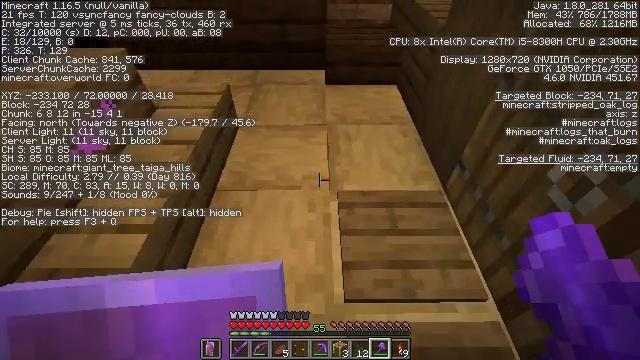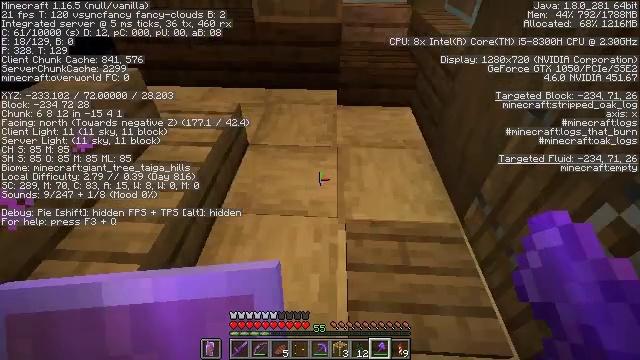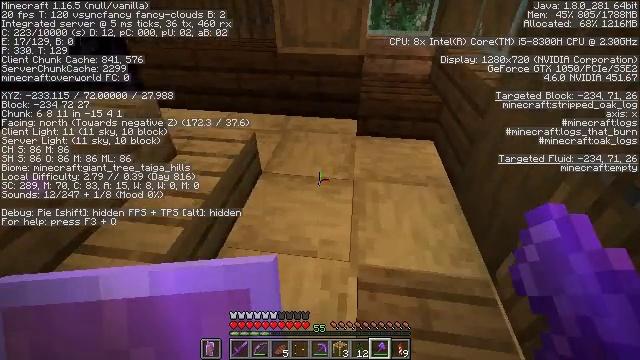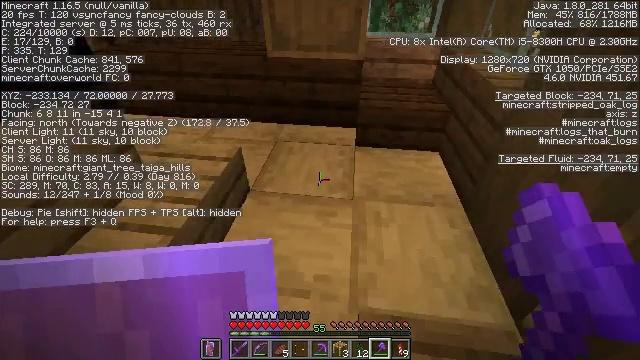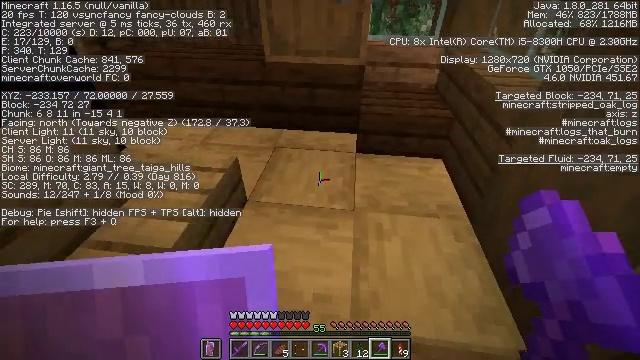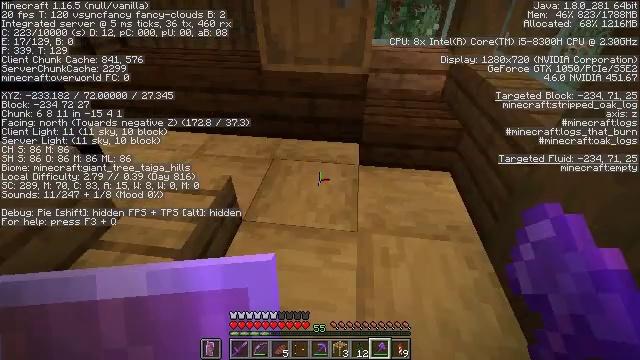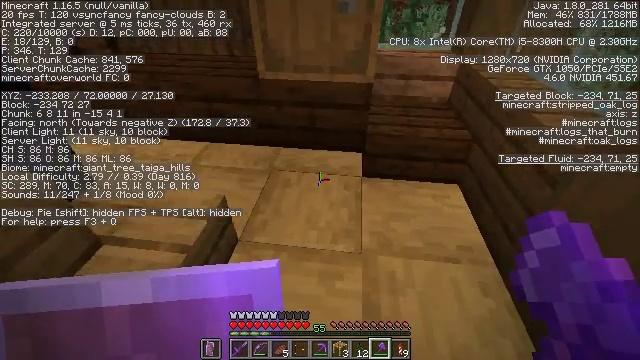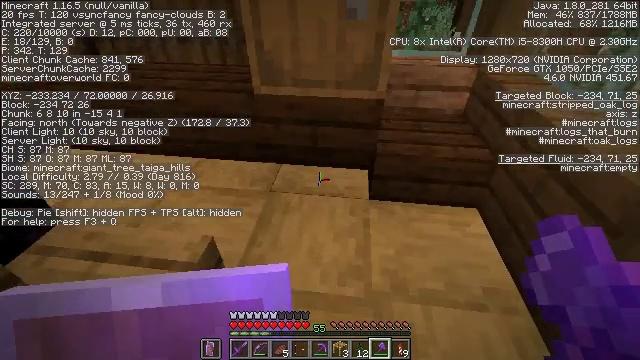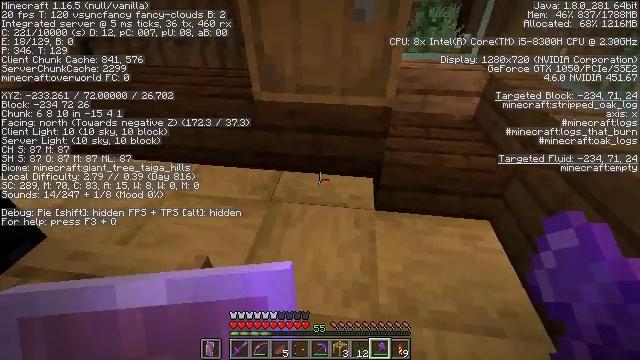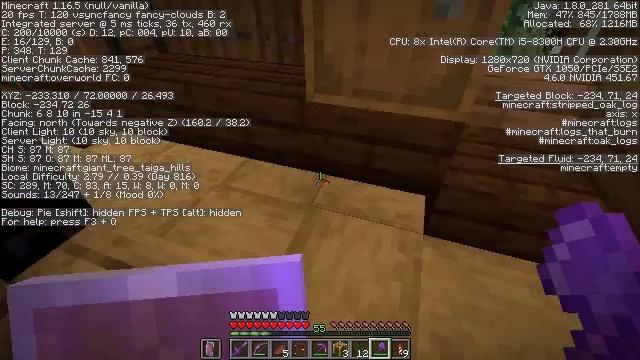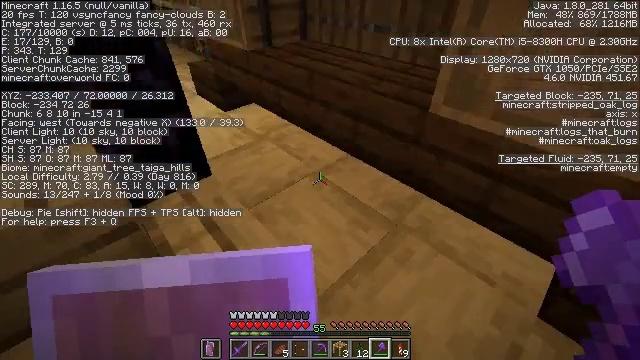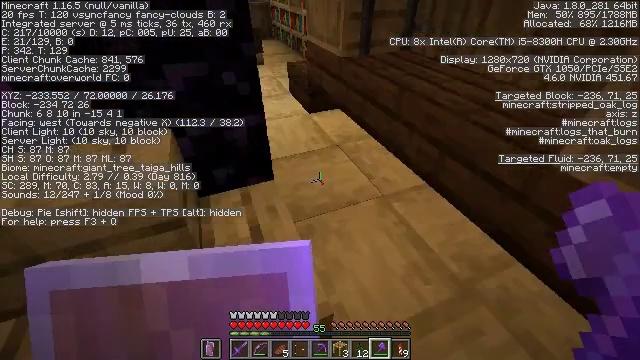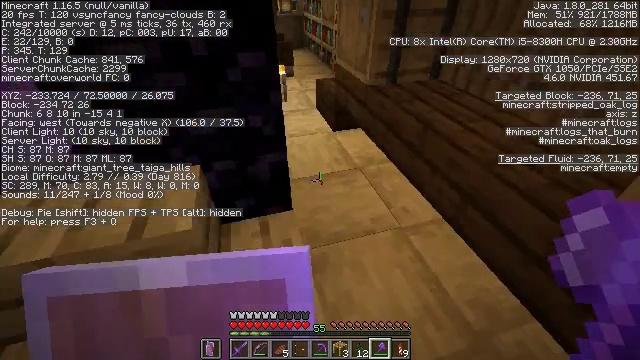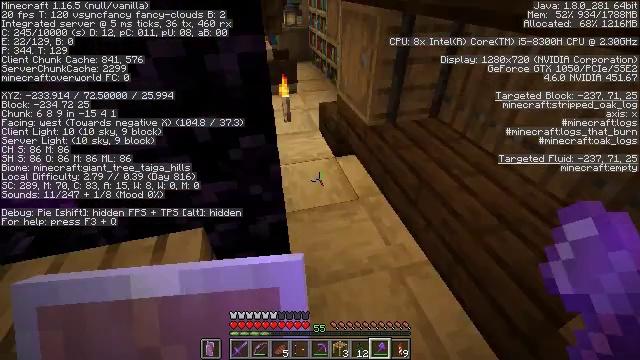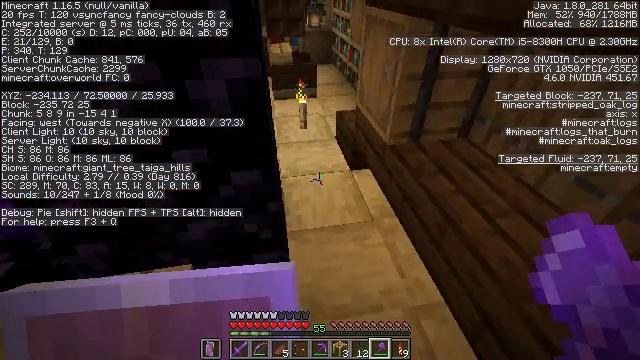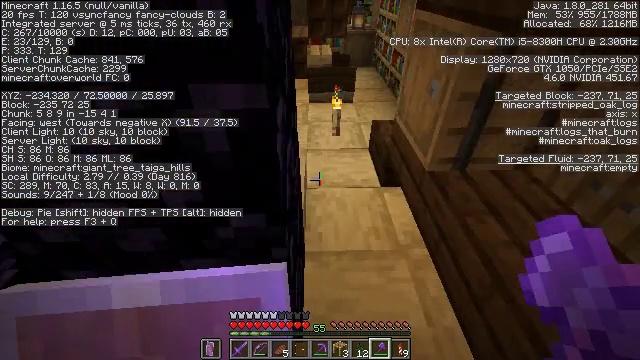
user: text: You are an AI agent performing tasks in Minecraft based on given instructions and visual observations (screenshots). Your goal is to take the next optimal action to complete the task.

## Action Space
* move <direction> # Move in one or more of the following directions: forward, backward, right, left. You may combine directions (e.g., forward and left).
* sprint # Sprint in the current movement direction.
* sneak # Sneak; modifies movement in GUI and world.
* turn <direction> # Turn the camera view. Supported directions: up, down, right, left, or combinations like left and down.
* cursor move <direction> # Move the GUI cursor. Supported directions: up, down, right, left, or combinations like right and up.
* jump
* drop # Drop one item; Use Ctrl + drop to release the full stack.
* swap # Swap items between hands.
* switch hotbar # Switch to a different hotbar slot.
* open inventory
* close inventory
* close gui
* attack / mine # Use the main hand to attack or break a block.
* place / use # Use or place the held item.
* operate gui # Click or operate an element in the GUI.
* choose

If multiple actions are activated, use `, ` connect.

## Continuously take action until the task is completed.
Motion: motion action
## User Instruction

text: Attack the torch to pick it up.
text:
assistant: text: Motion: move forward, turn left and up
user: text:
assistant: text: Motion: move forward, turn left and up
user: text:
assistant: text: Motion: move forward
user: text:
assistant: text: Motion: move forward
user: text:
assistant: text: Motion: move forward
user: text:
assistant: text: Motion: move forward
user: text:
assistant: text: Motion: move forward
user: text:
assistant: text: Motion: move forward
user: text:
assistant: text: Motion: move forward, turn left
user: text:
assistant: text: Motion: move forward, turn left and down
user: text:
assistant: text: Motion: move forward, turn left and up
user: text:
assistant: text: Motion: move forward, turn left
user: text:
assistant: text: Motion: move forward, turn left
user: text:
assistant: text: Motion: move forward, turn left
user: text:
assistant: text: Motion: move forward, turn left
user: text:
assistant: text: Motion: move forward, turn left
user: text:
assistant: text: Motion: move forward
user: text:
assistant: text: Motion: move forward and move right
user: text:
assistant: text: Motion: move forward and move right
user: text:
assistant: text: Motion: move forward and move right
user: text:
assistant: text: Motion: move forward and move right
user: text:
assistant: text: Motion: move forward and move right
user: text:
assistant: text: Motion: move forward, turn left
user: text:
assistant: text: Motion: move forward, turn left
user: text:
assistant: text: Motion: move forward, turn left
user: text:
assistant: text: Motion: move forward, turn left
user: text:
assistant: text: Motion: move forward, turn left
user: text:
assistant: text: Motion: move forward, turn left
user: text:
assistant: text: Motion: move forward
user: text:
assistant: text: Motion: move forward, turn left